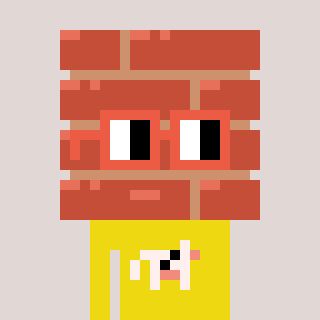
a pixel art character with square orange glasses, a wall-shaped head and a yellow-colored body on a warm background